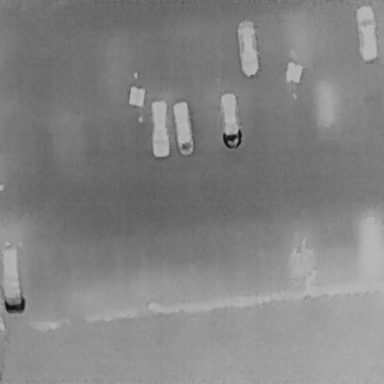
There are six Cars in the infrared image.